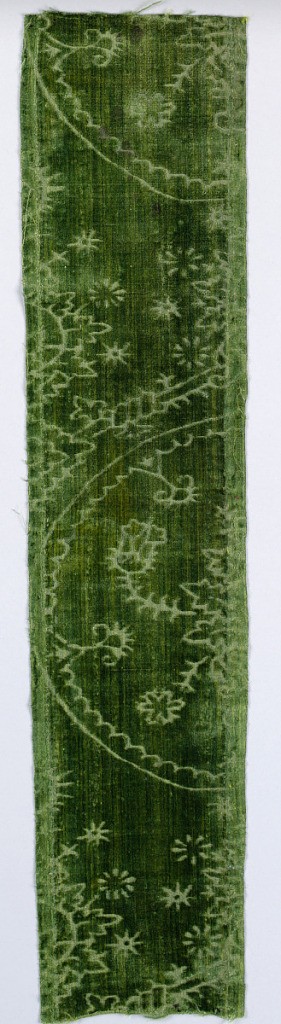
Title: Fragments
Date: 15th century
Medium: silk Technique: supplementary warp pile in a 4&1 satin foundation (velvet)
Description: Green velvet of the ferronerie type with a voided design of ogival shapes.